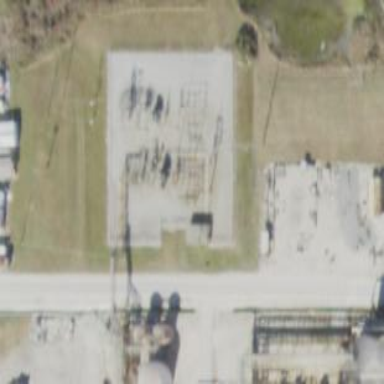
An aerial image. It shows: Industrial substation surrounded by fence.